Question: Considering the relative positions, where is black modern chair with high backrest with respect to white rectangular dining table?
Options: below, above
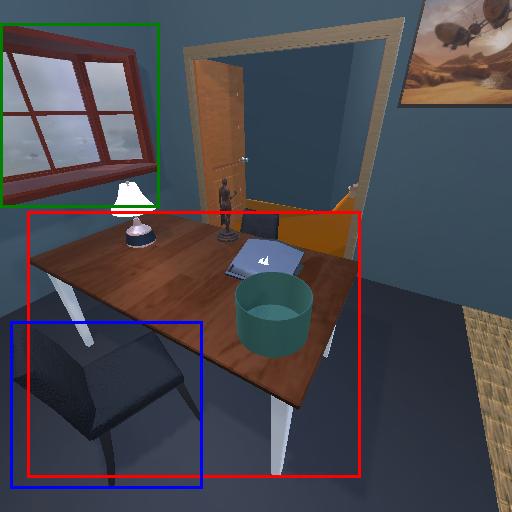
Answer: below